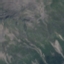
Land use / land cover: HerbaceousVegetation